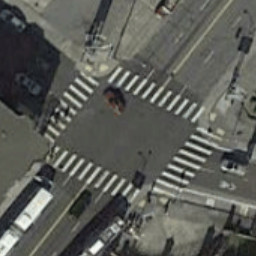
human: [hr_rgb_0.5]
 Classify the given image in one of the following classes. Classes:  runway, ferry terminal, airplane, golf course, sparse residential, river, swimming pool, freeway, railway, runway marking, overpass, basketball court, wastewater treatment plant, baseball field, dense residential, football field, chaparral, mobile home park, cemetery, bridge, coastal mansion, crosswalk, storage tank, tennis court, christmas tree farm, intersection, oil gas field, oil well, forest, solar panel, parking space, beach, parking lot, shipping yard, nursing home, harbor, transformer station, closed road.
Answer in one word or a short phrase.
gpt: crosswalk